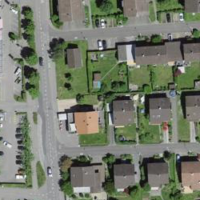
EUNIS habitat code: 54
Species observed at this site:
Allium schoenoprasum